Field crop: tomato
Growth stage: 1
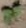
Species: solanum